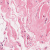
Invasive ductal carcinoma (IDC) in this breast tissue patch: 0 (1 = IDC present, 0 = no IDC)